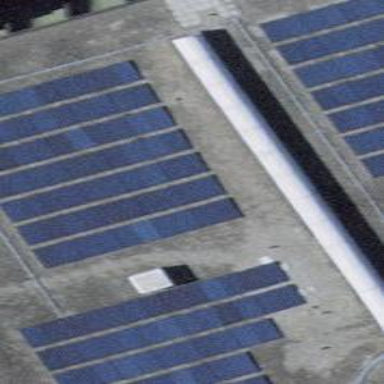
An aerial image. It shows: Solar photovoltaic panel generator.